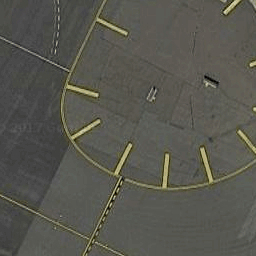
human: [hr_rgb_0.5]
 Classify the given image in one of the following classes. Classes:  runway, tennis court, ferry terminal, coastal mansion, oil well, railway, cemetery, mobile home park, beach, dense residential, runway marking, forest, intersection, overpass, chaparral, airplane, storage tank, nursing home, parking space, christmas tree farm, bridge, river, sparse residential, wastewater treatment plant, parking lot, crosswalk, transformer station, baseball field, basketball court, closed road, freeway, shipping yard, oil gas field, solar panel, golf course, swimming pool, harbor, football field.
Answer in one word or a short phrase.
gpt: runway marking